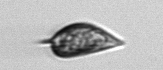
Label: Prorocentrum_triestinum